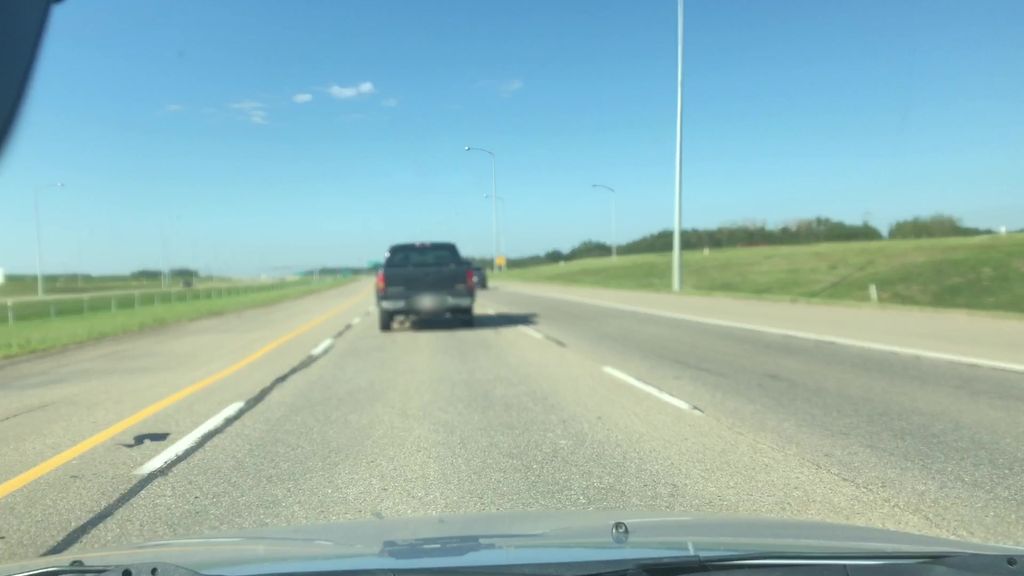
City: edmonton